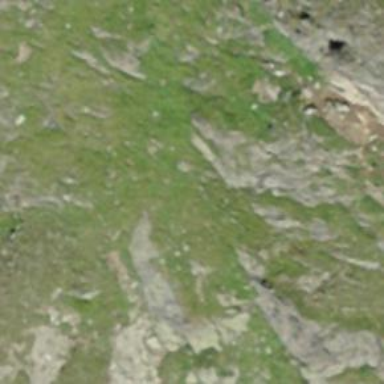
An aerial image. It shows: Natural cliff.